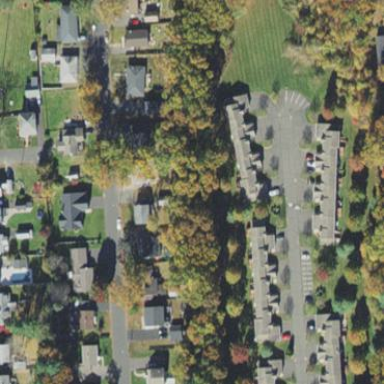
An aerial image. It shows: Residential area consisting of condominiums.